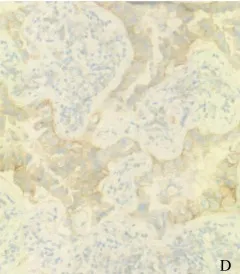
Pathological and immunohistochemical examination results. (D) Lymph node #1 SP125 positivity, magnification: x200.
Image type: pathology (immunostaining)